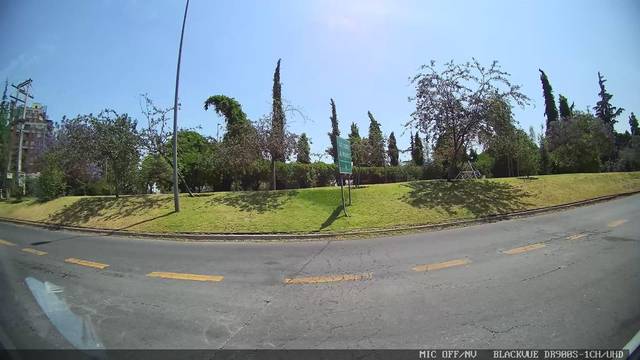
Region: Chile
Coordinates: -33.386, -70.538